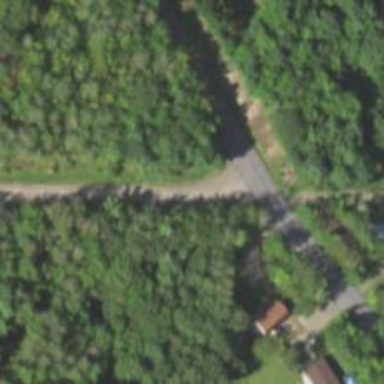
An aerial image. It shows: Unclassified road.